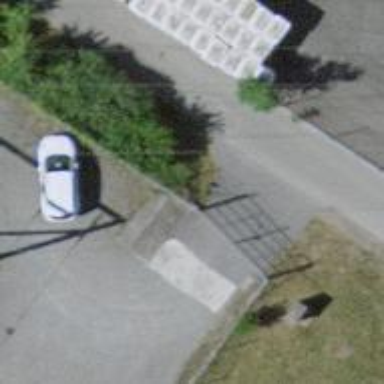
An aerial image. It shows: Gate.